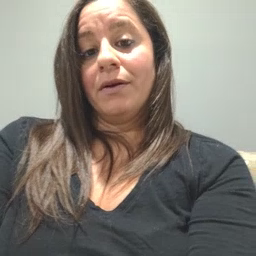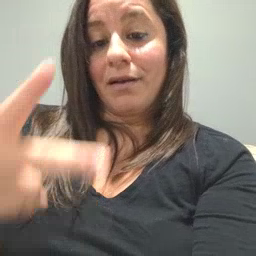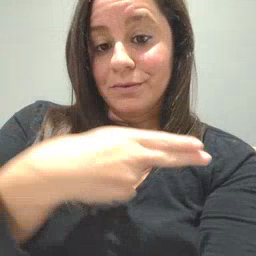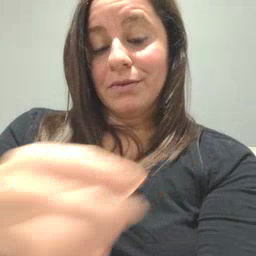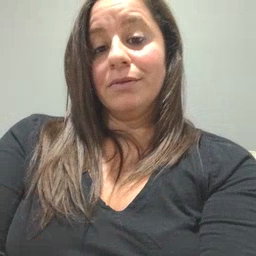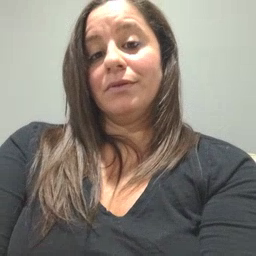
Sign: cut